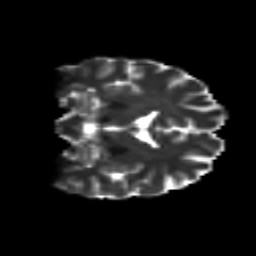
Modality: T2w
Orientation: coronal
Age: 34
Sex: female
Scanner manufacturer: siemens
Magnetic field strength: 3 T
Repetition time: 8.6 s
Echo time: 0.095 s